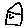
Label: house